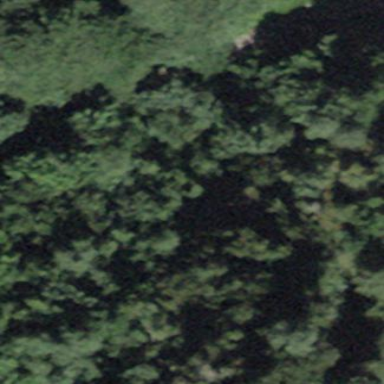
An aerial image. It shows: Forest area.